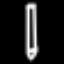
Label: pencil